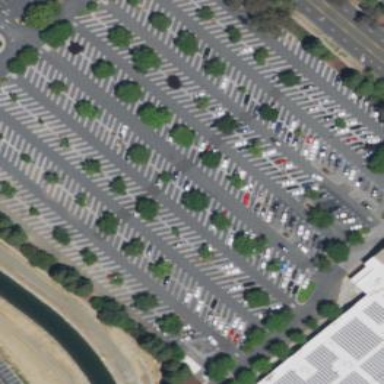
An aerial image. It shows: Parking area with surface.